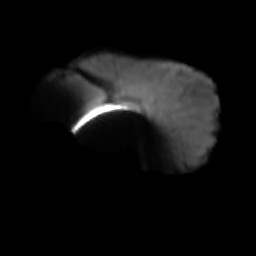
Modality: T2w
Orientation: sagittal
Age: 13
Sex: male
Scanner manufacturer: siemens
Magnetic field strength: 3 T
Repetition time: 3.8 s
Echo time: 0.07 s